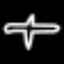
Label: airplane